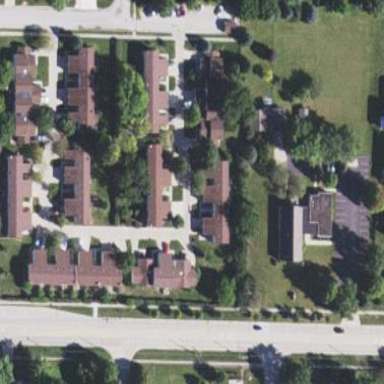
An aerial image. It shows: Residential neighbourhood with terrace houses.